Question: I am attempting to add a feature which allows users to upload a photo of their pets. I am new to MVC and am using this tutorial as guidance: <URL>
View:
'''
@model PetPhotoModel;
@{
ViewData["Title"] = "Upload A photo of your pet";
}
<div class="row">
<div class="col-md-4">
<form asp-action="UploadPhoto">
<div asp-validation-summary="ModelOnly" class="text-danger"></div>
<div class="form-group">
<label asp-for="PetName" class="control-label"></label>
<input asp-for="PetName" class="form-control" />
<span asp-validation-for="PetName" class="text-danger"></span>
</div>
<div class="form-group">
<label asp-for="Title" class="control-label"></label>
<input asp-for="Title" class="form-control" />
<span asp-validation-for="Title" class="text-danger"></span>
</div>
<div class="form-group">
<label asp-for="Description" class="control-label"></label>
<input asp-for="Description" class="form-control" />
<span asp-validation-for="Description" class="text-danger"></span>
</div>
<div class="form-group">
<label asp-for="ImageFile" class="control-label"></label>
<input asp-for="ImageFile" accept="image/*" />
<span asp-validation-for="ImageFile" class="text-danger"></span>
</div>
<div class="form-group">
<input type="submit" value="UploadPhoto" class="btn btn-primary" />
</div>
</form>
</div>
</div>
<div>
<a asp-action="Index">Back to List</a>
</div>
@section Scripts {
@{await Html.RenderPartialAsync("_ValidationScriptsPartial");}
}
'''
Controller (partial):
'''
...
public IActionResult UploadPhoto()
{
return View();
}
[HttpPost]
[ValidateAntiForgeryToken]
public async Task<IActionResult> UploadPhoto([Bind("Id,PetName,Title,Description,ImageFile")] PetPhotoModel petPhotoModel)
{
if (ModelState.IsValid)
{
//Save image to wwwroot/image
string wwwRootPath = _hostEnvironment.WebRootPath;
string fileName = Path.GetFileNameWithoutExtension(petPhotoModel.ImageFile.FileName);
string extension = Path.GetExtension(petPhotoModel.ImageFile.FileName);
petPhotoModel.ImageName = fileName = fileName + DateTime.Now.ToString("yymmssfff") + extension;
string path = Path.Combine(wwwRootPath + "/Image/", fileName);
using (var fileStream = new FileStream(path, FileMode.Create))
{
await petPhotoModel.ImageFile.CopyToAsync(fileStream);
}
//GetLoggedInUser() gets the current user by id from the db context
GetLoggedInUser().Uploads.Add(petPhotoModel);
await _context.SaveChangesAsync();
return RedirectToAction(nameof(Index));
}
return View(petPhotoModel);
}
...
'''
The 'UserModel' contains a collection of 'PetPhotoModel' in order to create a 1 to many relationship in the database:
'public virtual ICollection<PetPhotoModel> Uploads { get; set; }'
PetPhotoModel:
'''
public class PetPhotoModel
{
private DateTime _dateUploaded = DateTime.Now;
public int Id { get; set; }
[Required]
public string PetName { get; set; }
[Required]
public string Title { get; set; }
public string Description { get; set; }
[Column(TypeName = "nvarchar(100)")]
[DisplayName("Image Name")]
public string ImageName { get; set; }
[NotMapped]
[DisplayName("Upload File")]
public IFormFile ImageFile { get; set; }
public DateTime DateUploaded
{
get { return _dateUploaded; }
set { _dateUploaded = value; }
}
...
'''
The issue is after the submit button is pressed that the controller does not get any data about image from the view at all despite the image being uploaded in the view:
<URL>
[
<URL>
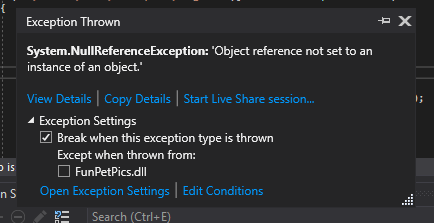
Answer: When the form includes any type file elements you have to use "multipart/form-data" encoding. Since default encoding is "application/x-www-form-urlencoded", change form tag in your view to this:
'''
<form asp-action="UploadPhoto" enctype="multipart/form-data" method="post">
'''